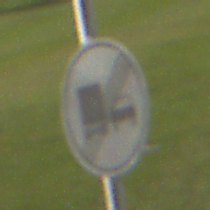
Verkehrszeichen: EndeUeberholverbotKraftfahrzeuge
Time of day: Night
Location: Outdoor (Nature)
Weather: Clear
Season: NotSpecified
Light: Natural